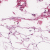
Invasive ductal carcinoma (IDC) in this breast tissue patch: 0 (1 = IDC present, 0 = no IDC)